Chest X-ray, AP view. Patient: 56 years old, sex M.
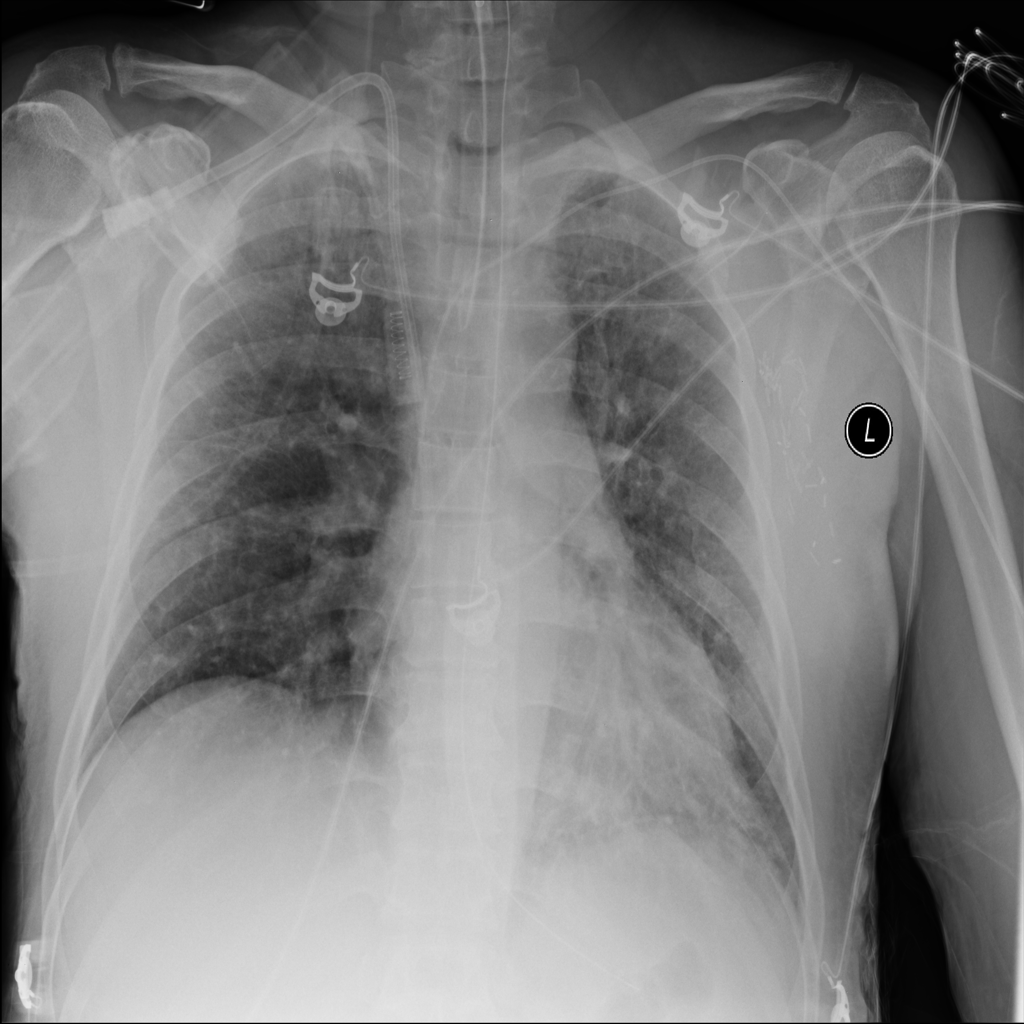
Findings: No Finding